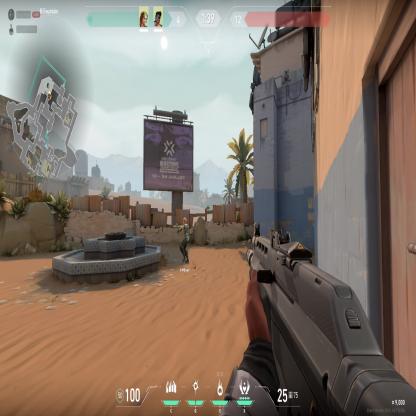
Label: teammate